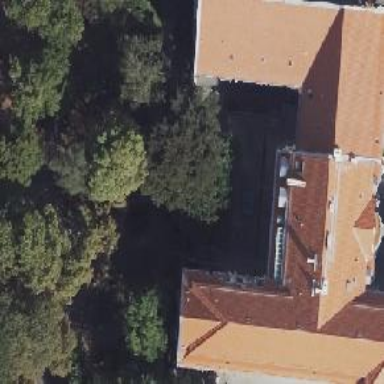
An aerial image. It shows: School building.